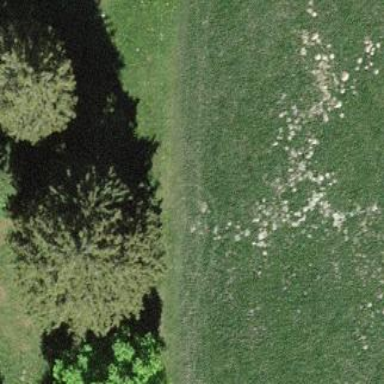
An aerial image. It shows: Beautiful woodland area.